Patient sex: F
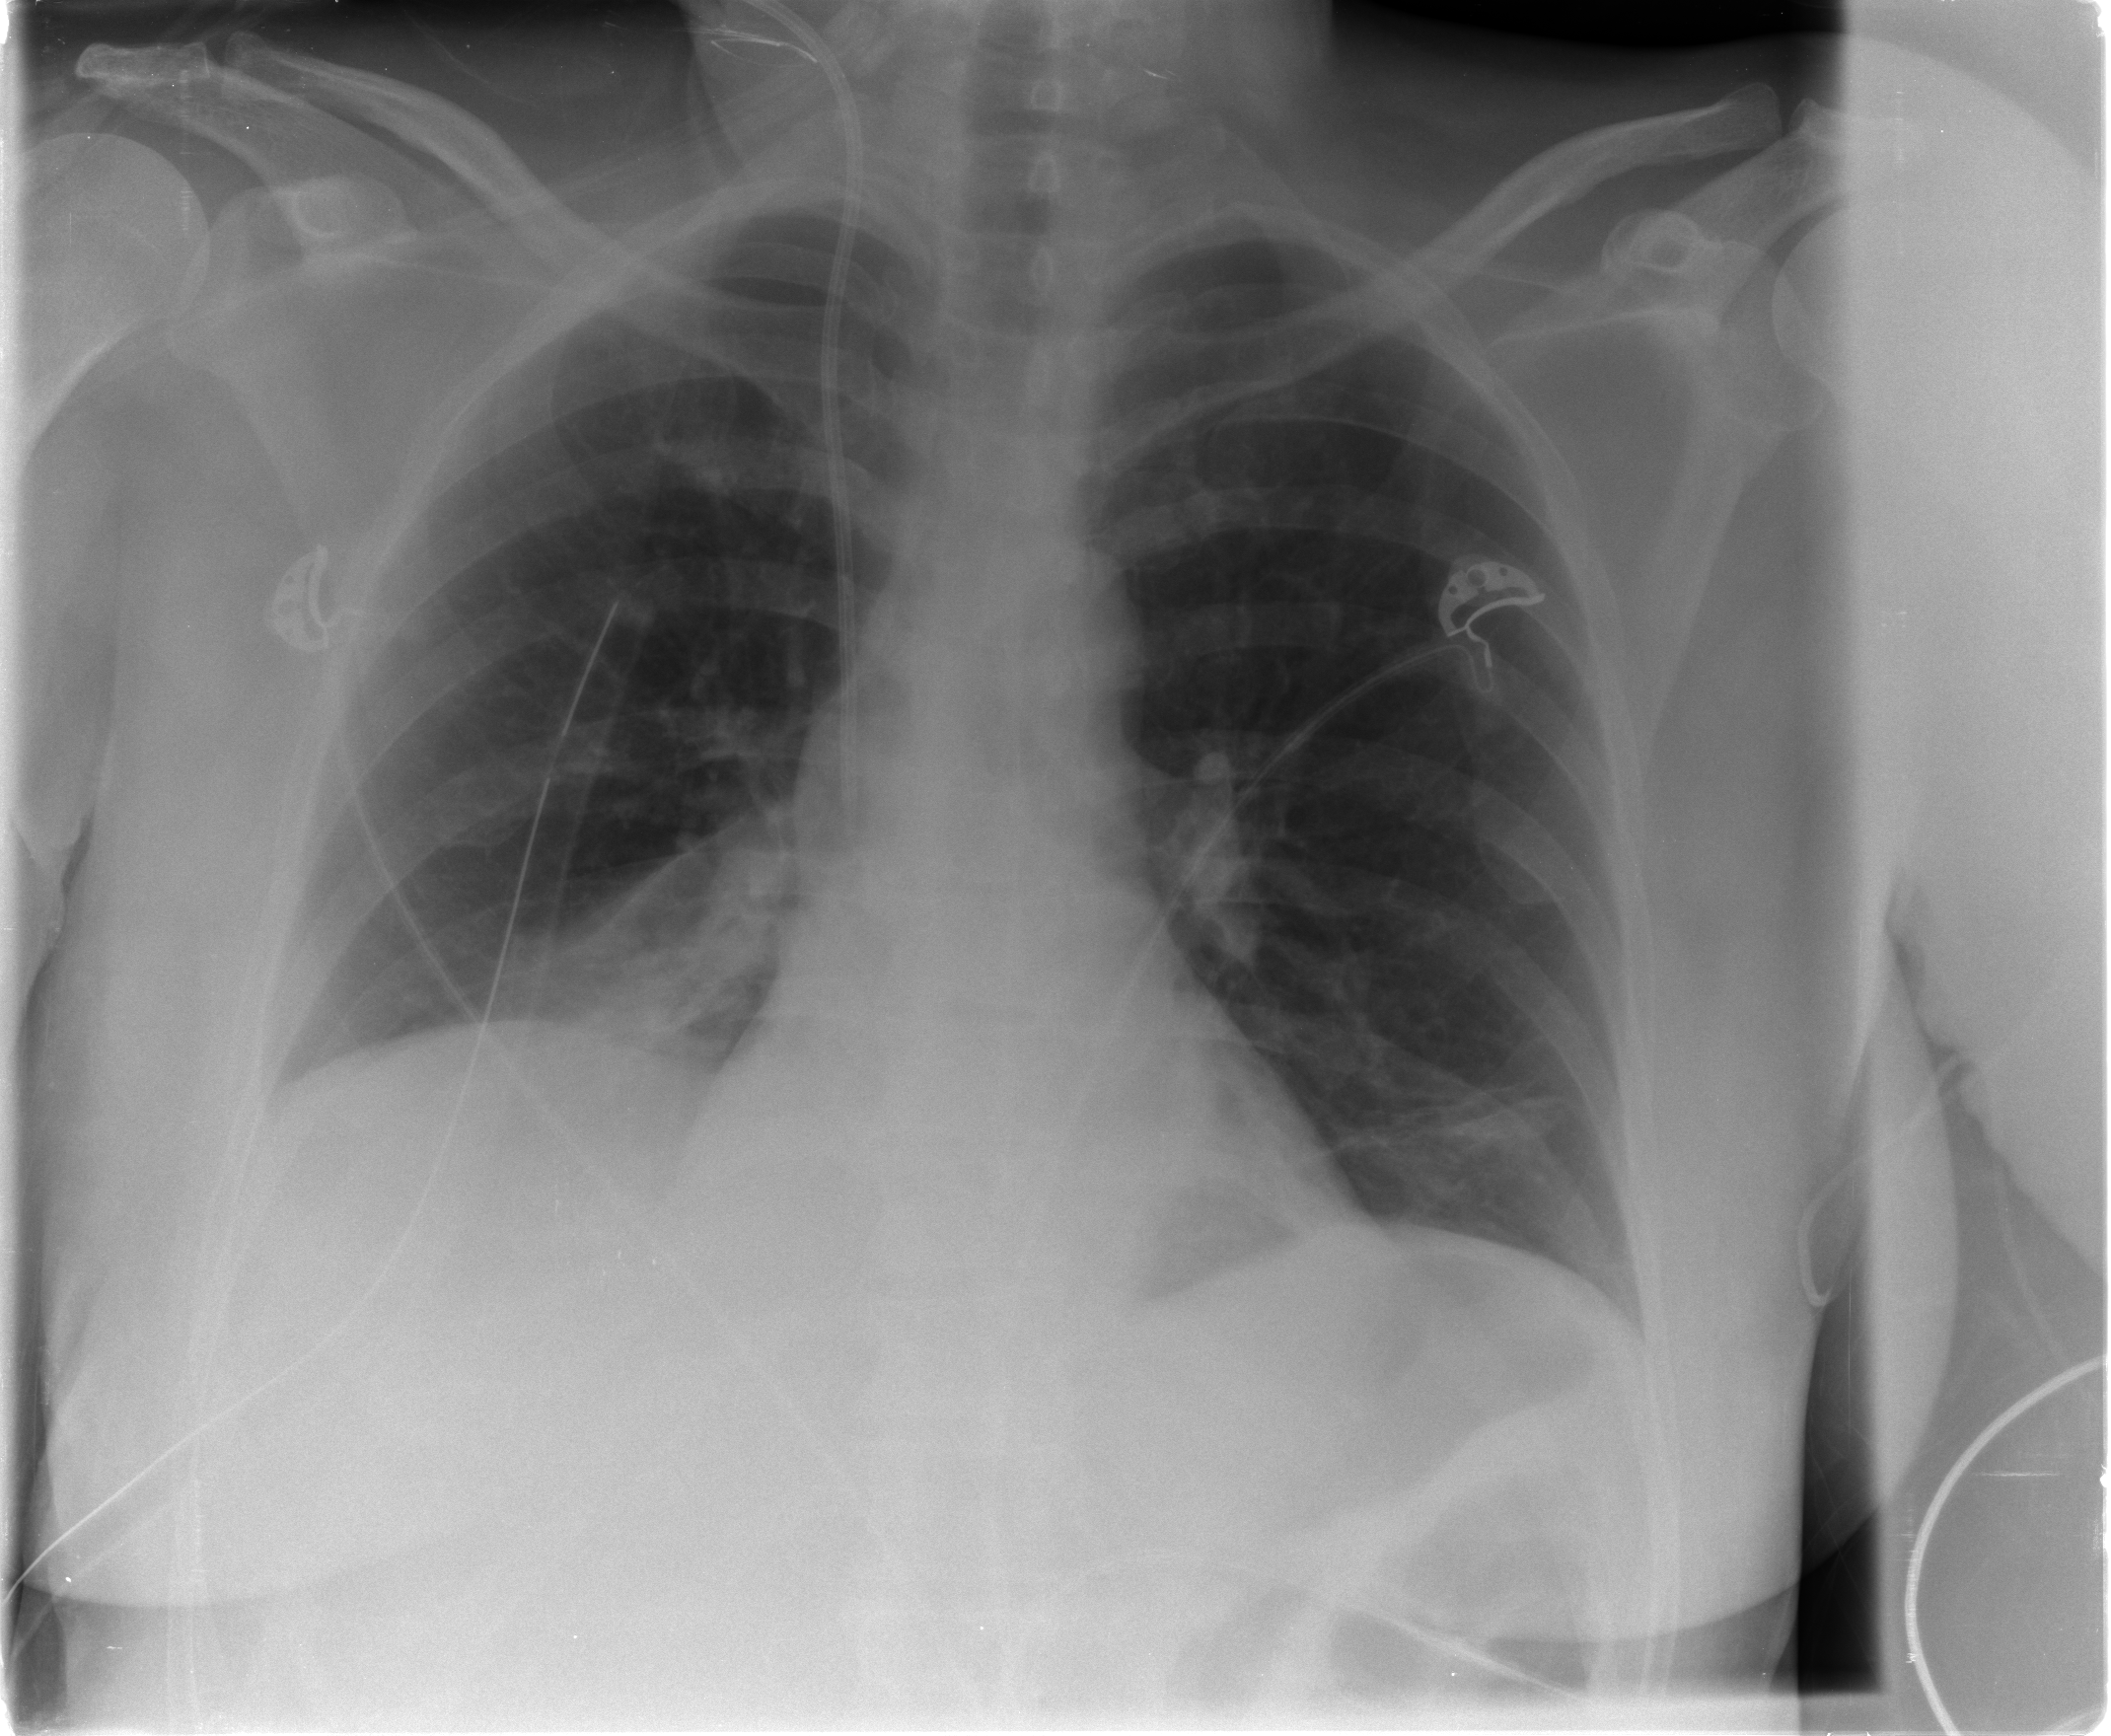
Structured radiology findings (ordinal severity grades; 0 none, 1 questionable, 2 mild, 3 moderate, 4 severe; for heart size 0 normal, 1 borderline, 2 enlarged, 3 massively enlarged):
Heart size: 0
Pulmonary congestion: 1
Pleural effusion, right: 1
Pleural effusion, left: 0
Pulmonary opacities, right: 0
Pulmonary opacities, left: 0
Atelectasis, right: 3
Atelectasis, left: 2